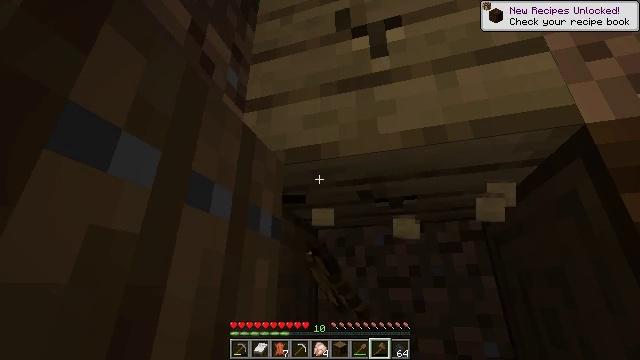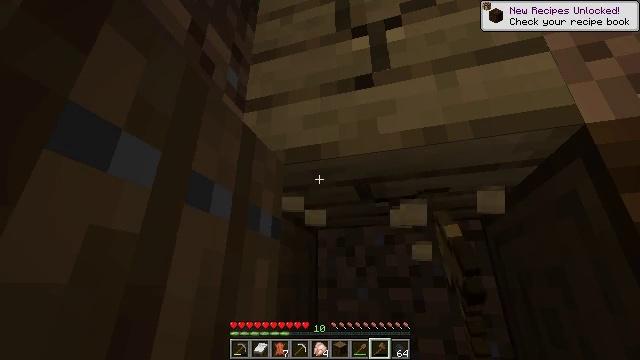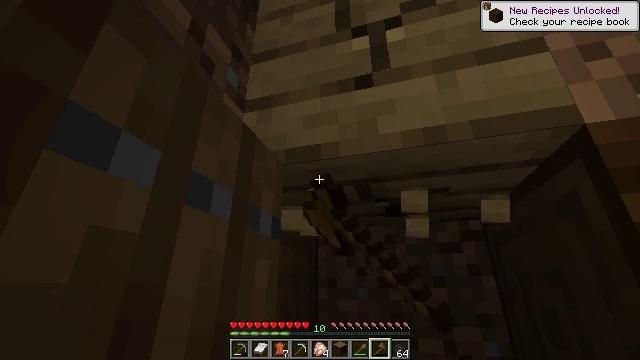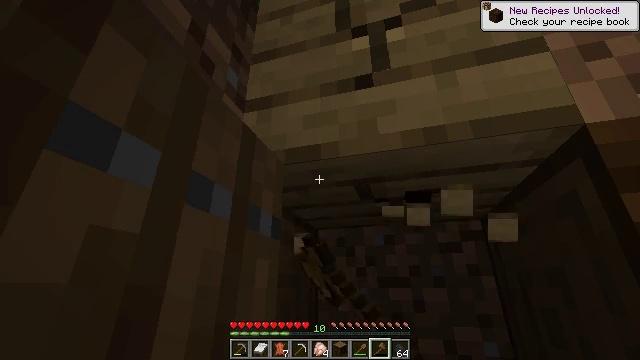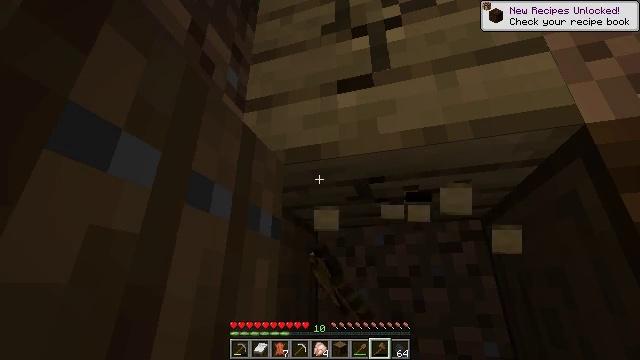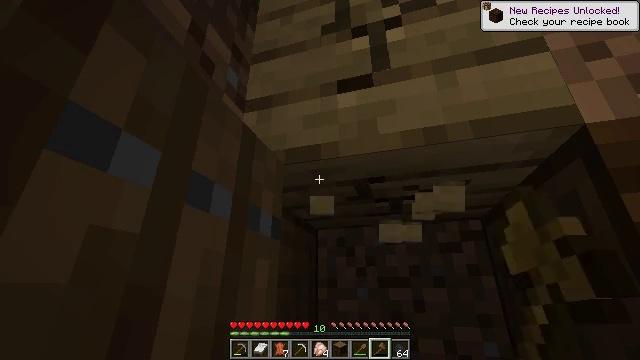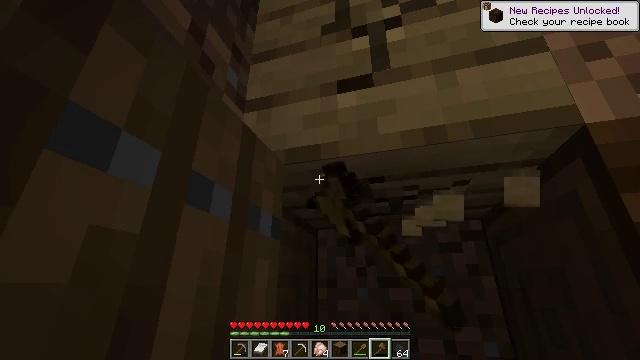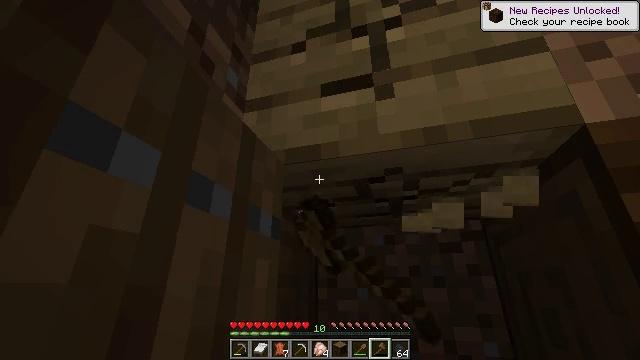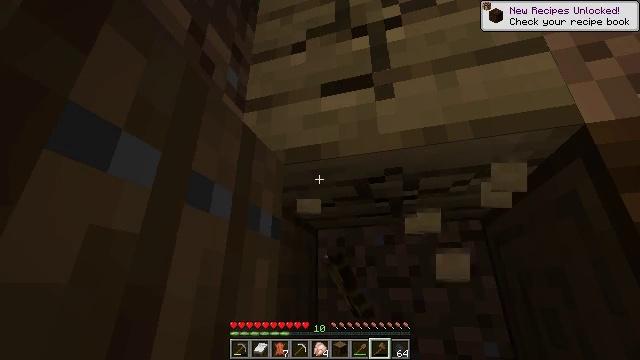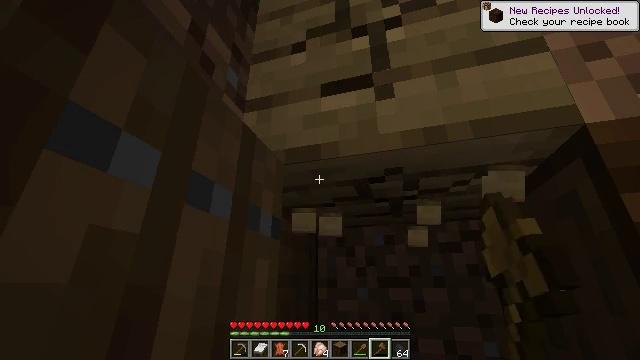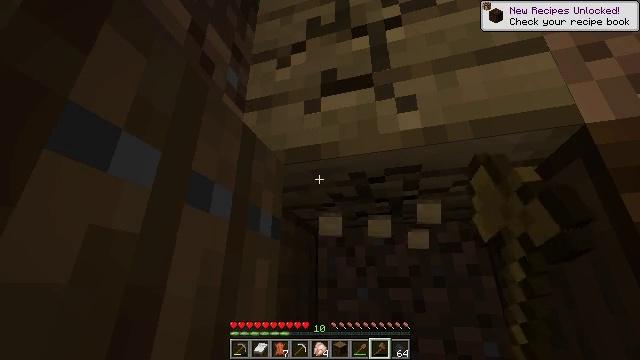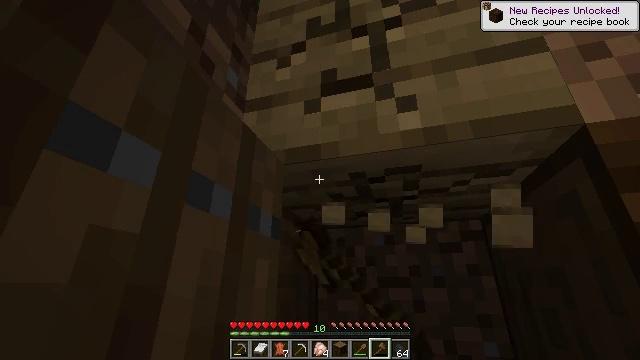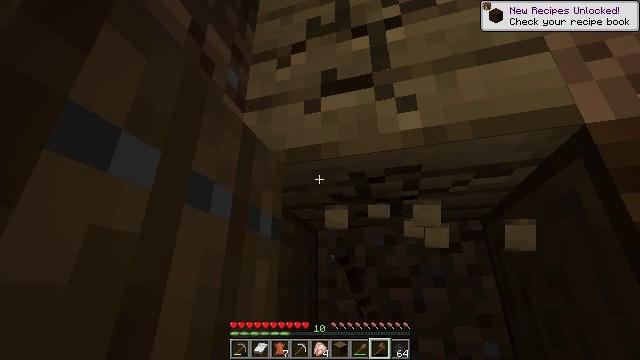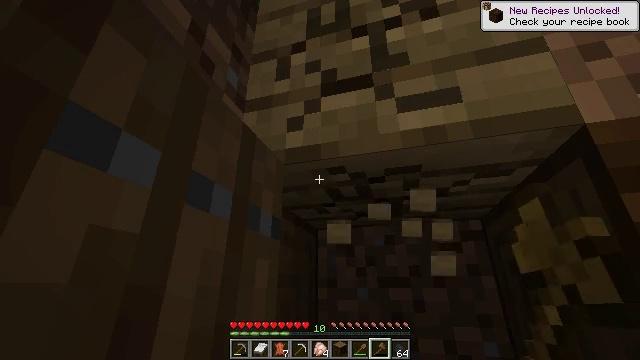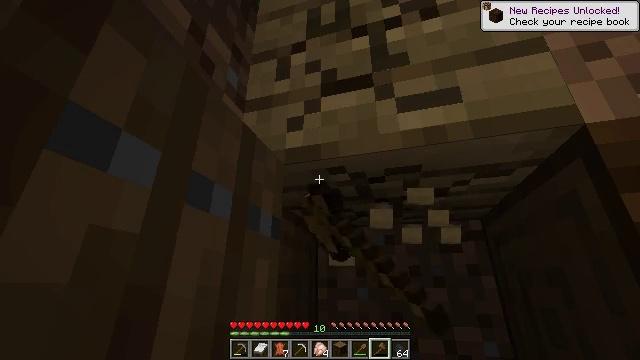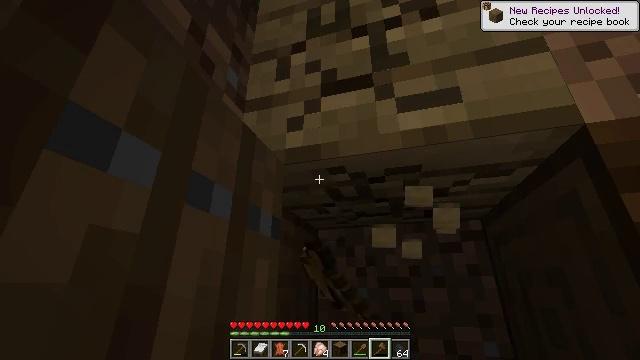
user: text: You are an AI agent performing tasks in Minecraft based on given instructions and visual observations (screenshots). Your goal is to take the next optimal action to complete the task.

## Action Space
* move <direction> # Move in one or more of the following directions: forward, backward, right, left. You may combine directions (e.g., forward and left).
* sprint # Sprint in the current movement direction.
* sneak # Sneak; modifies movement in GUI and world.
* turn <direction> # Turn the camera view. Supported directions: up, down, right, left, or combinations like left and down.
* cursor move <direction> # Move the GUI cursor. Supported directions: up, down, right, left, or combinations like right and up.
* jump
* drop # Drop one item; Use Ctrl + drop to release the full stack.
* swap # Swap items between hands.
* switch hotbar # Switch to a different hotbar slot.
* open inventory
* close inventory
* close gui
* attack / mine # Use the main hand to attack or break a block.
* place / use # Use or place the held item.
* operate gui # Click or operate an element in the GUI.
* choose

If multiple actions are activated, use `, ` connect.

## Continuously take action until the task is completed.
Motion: motion action
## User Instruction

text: Gather some oak planks.
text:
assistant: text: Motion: attack / mine
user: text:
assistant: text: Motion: attack / mine
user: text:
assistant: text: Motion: attack / mine
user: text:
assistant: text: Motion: attack / mine
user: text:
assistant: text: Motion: attack / mine
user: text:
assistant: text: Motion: attack / mine
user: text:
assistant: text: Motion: attack / mine
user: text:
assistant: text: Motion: attack / mine
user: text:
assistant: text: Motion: attack / mine
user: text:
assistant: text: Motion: attack / mine
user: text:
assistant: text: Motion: attack / mine
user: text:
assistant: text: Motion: attack / mine
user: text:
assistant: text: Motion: attack / mine
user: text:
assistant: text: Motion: attack / mine
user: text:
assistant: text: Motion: attack / mine
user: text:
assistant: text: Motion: attack / mine
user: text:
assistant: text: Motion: attack / mine
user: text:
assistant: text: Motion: attack / mine
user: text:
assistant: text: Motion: attack / mine
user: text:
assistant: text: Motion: attack / mine
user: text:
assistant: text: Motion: attack / mine
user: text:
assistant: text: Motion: attack / mine
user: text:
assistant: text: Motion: attack / mine
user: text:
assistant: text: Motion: attack / mine
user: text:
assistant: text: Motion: attack / mine
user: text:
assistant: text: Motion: attack / mine
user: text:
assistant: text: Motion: attack / mine